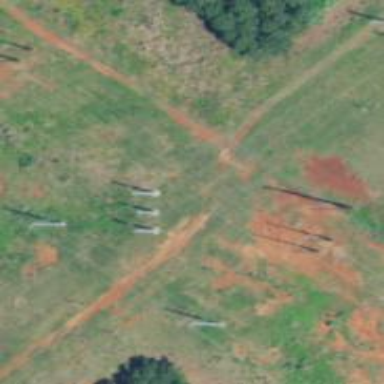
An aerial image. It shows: Power tower.